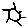
Label: sun